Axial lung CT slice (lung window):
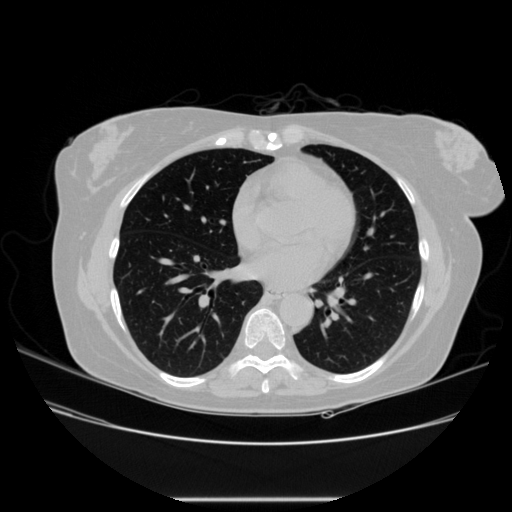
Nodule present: no